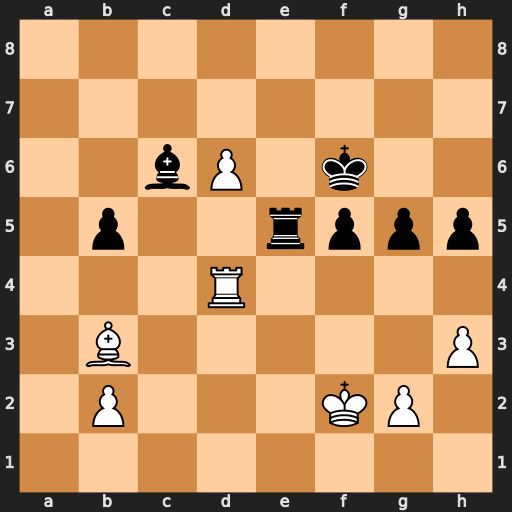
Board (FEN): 8/8/2bP1k2/1p2rppp/3R4/1B5P/1P3KP1/8
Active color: w
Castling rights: -
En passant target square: -
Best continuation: d7 Bxd7 Rxd7